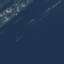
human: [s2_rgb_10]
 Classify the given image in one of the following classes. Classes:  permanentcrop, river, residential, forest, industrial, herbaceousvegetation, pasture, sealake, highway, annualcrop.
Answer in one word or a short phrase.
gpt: SeaLake